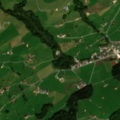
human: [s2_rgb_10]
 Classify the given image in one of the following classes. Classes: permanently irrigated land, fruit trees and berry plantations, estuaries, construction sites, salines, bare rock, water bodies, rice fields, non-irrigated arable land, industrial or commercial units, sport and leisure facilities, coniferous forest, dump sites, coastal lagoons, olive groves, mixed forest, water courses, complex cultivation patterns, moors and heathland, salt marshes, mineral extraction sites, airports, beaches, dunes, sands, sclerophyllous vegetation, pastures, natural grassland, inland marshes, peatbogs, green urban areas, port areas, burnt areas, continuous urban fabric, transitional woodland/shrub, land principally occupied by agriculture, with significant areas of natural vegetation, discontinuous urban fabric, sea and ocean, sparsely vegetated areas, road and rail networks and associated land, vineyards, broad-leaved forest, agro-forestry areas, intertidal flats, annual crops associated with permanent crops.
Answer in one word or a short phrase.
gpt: complex cultivation patterns, mixed forest